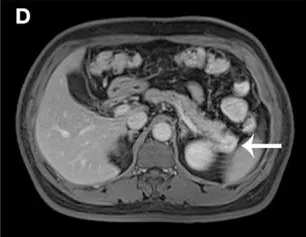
Post-contrast MRI.the late phases.
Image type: radiology (mri)